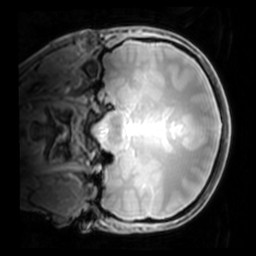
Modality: PDw
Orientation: coronal
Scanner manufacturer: philips
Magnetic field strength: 7 T
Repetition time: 0.008 s
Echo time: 0.001974 s